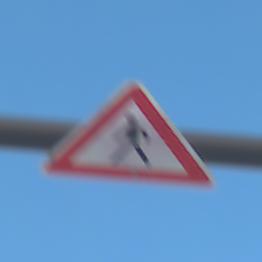
Verkehrszeichen: FussgaengerRechts
Umgebung: Outdoor, Nature
Tageszeit: SunriseSunset
Wetter: PartlyCloudy
Licht: Natural
Jahreszeit: NotSpecified
Kontrast: MediumContrast